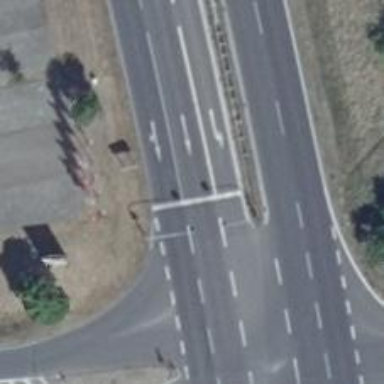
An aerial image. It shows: Road with traffic signals.